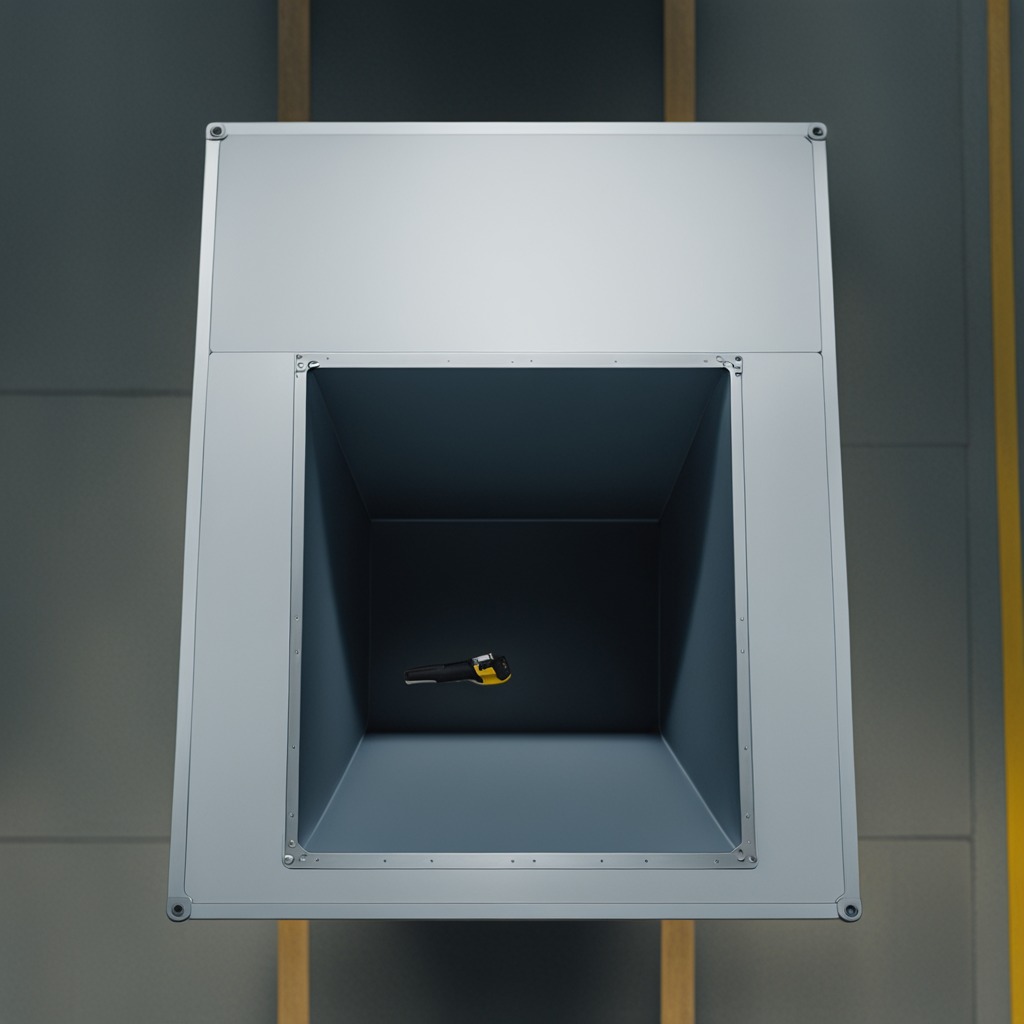
A metal saw lies on the toolbox surface.